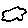
Label: cloud